Question: I am working on a plot of 21 different odds ratios and their respective confidence intervals - the odds ratios are stratified by racial group (7 groups) and death category (3 categories), and I'm pretty close to what I want, I just am stuck on a few things.
Here is what I've run so far:
'''
library(ggplot2)
install.packages("ggstance")
early <- data.frame(labels=c("Early:Overall","Early:Non-Hispanic White","Early:Non-Hispanic Black","Early:Non-Hispanic Asian",
"Early:Non-Hispanic Other","Early:Hispanic","Early:Unknown","Neo:Overall","Neo:NHW","Neo:NHB",
"Neo:NHA","Neo:NHO","Neo:Hisp","Neo:Unknown","Inf:Overall","Inf:NHW","Inf:NHB","Inf:NHA","Inf:NHO",
"Inf:Hisp","Inf:Unknown"),
odds=c(317.77,355.54,187.82,495.49,213.23,345.45,1818.05,114.02,128.84,52.70,271.15,57.86,158.21,579.40,46.76,52.50,22.46,104.81,22.41,67.93,214.85),
low=c(282.25,301.37,141.12,292.51,113.06,263.85,624.20,103.53,112.63,42.20,168.26,34.34,126.00,255.58,42.87,46.46,18.42,67.25,14.29,55.32,108.01),
high=c(357.64,419.32,249.42,831.05,396.78,450.64,6710.68,125.41,147.03,65.47,426.48,93.53,197.31,1354.38,50.93,59.16,27.16,157.91,33.76,82.78,416.06),
group=rep(c("Overall","Non-Hispanic White","Non-Hispanic Black","Non-Hispanic Asian",
"Non-Hispanic Other","Hispanic","Unknown"),3),
death=c("Early:Overall"="Early Neonatal Death","Early:Non-Hispanic White"="Early Neonatal Death",
"Early:Non-Hispanic Black"="Early Neonatal Death","Early:Non-Hispanic Asian"="Early Neonatal Death",
"Early:Non-Hispanic Other"="Early Neonatal Death","Early:Hispanic"="Early Neonatal Death",
"Early:Unknown"="Early Neonatal Death","Neo:Overall"="Neonatal Death","Neo:NHW"="Neonatal Death",
"Neo:NHB"="Neonatal Death","Neo:NHA"="Neonatal Death","Neo:NHO"="Neonatal Death","Neo:Hisp"="Neonatal Death",
"Neo:Unknown"="Neonatal Death","Inf:Overall"="Infant Death","Inf:NHW"="Infant Death",
"Inf:NHB"="Infant Death","Inf:NHA"="Infant Death","Inf:NHO"="Infant Death","Inf:Hisp"="Infant Death","Inf:Unknown"="Infant Death"))
ggplot(early,aes(x = odds, y = group)) +
geom_rect(aes(xmin = 0.001, xmax = 1000,
ymin = -Inf, ymax = Inf)) +
geom_errorbarh(aes(xmin = low, xmax = high)) +
geom_point(aes(colour = group,shape=death), size = 3 ) +
coord_cartesian(xlim = c(20, 600)) +
facet_grid(labels~., switch = "y") +
theme_bw() +
theme(panel.spacing.y = unit(0, "points"),
panel.border = element_blank(),
panel.background= element_blank(),
panel.grid.major.x = element_line(color="white"),
plot.background = element_rect(fill="white"),
axis.text.y = element_blank(),
axis.ticks.length.y = unit(0, "points"),
strip.text.y.left = element_text(angle = 0),
strip.background.y = element_blank(),
axis.line = element_line(),
legend.box.background = element_blank(),
legend.box.margin = margin(6, 6, 6, 6))
plot+ labs(title="Race-Stratified Odds Ratios by Death Category",x="Odds Ratios",y="Maternal Race Group")
'''
And this is the plot I currently have:

I'm not sure why the background of the plot is still gray or why some of the shapes are partially obstructed, but I'm assuming there's some kind of grey bars over the background. I've tried deleting each line of my code one by one and the grey never went away. I'm trying to make the background just white, so if anyone has any suggestions for how to do that I would really appreciate it!
Also, I was hoping to not show the individual labels (i.e. "Early:Non-Hispanic White") on the plot and instead only have the 3 death labels (i.e. "Early Neonatal Death"). Is there a way to do that?
Thank you!
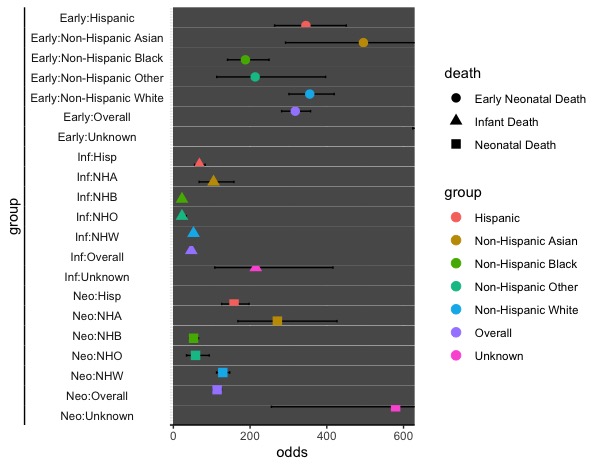
Answer: The problem is simply that you are the gray background with your call to 'geom_rect', which by default is gray. You can either make this white, or better still, remove it and use scales and themes to give your plot the desired look.
To remove the color guide from the legend, you can add '+ scale_color_discrete(guide = guide_none())' to your plot.
The symbols are being clipped (and don't align perfectly with the labels) because each of the facets is actually preserving a tiny space for the groups. You therefore need to specify 'scales = "free_y"' to level everything out, give your error bars greater width and prevent the symbols from clipping.
You can also choose a global theme that requires less individual tweaks to the 'theme' parameters, and you may prefer the look of making the strip labels right-aligned and external to the y axis line.
'''
ggplot(early,aes(x = odds, y = group)) +
geom_errorbarh(aes(xmin = low, xmax = high)) +
geom_point(aes(colour = group, shape = death), size = 3) +
scale_color_discrete(guide = guide_none()) +
coord_cartesian(xlim = c(20, 600)) +
facet_grid(labels ~ ., switch = "y", scales = "free_y") +
labs(title = "Race-Stratified Odds Ratios by Death Category",
x = "Odds Ratios",
y = "Maternal Race Group") +
theme_classic() +
theme(panel.spacing.y = unit(0, "points"),
axis.text.y = element_blank(),
axis.ticks.length.y = unit(0, "points"),
strip.placement = "outside",
strip.text.y.left = element_text(angle = 0, hjust = 1),
strip.background.y = element_blank(),
legend.box.margin = margin(6, 6, 6, 6))
'''
<URL>